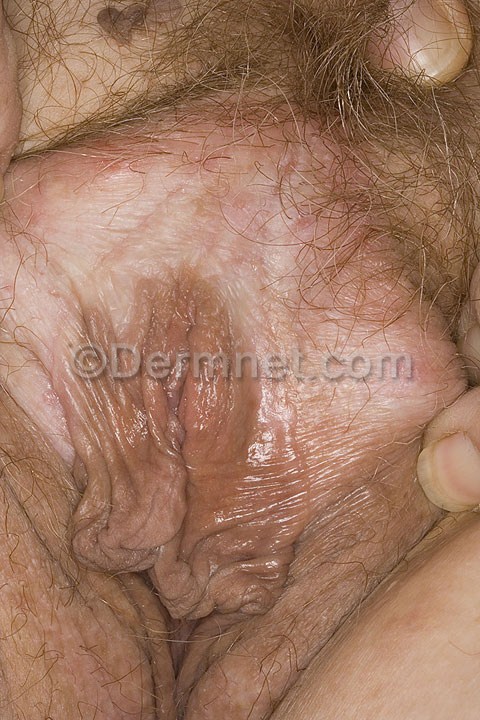
Disease: Psoriasis pictures Lichen Planus and related diseases